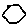
Label: hexagon